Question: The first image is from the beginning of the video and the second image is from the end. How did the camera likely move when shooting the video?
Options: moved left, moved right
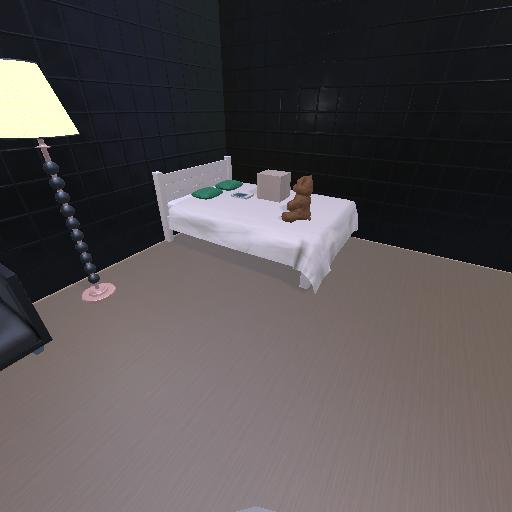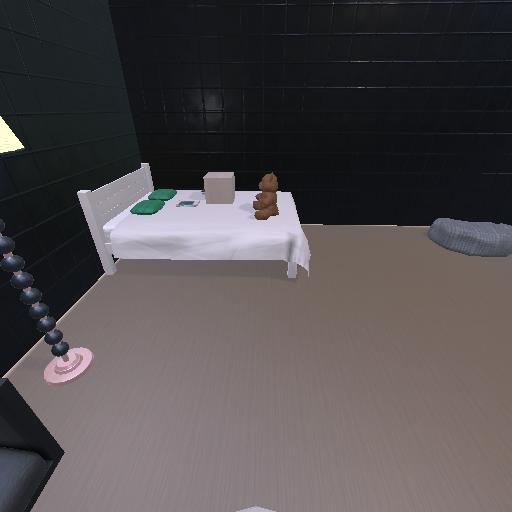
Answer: moved left